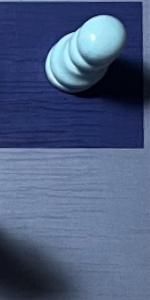
Label: Empty